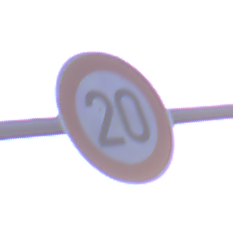
Verkehrszeichen: Geschwindigkeit20
Umgebung: Outdoor, Nature
Tageszeit: SunriseSunset
Wetter: Clear
Licht: Natural
Jahreszeit: NotSpecified
Kontrast: LowContrast